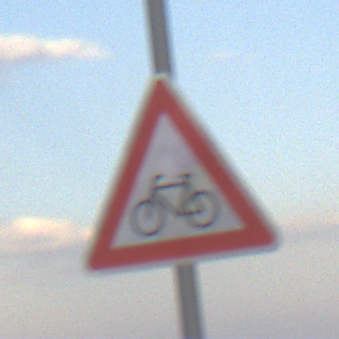
Verkehrszeichen: RadverkehrRechts
Umgebung: Outdoor, Nature
Tageszeit: SunriseSunset
Wetter: PartlyCloudy
Licht: Natural
Jahreszeit: NotSpecified
Kontrast: LowContrast